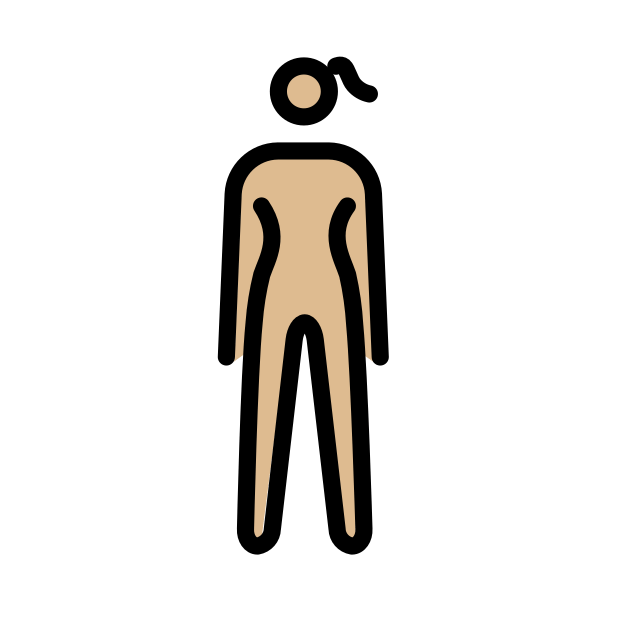
woman standing: medium-light skin tone